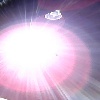
Label: sunburn